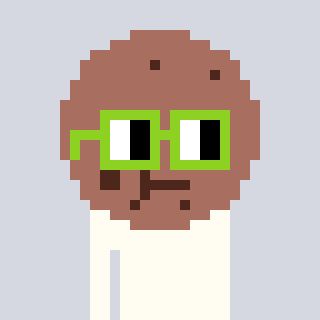
a pixel art character with square light green glasses, a cookie-shaped head and a foggrey-colored body on a cool background